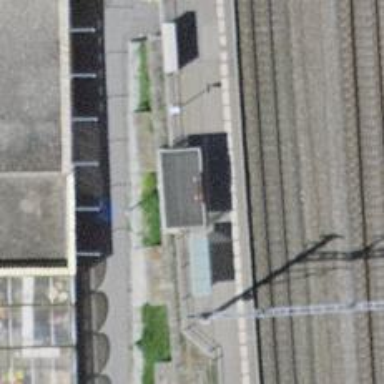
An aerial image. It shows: Public transport station located at railway halt.